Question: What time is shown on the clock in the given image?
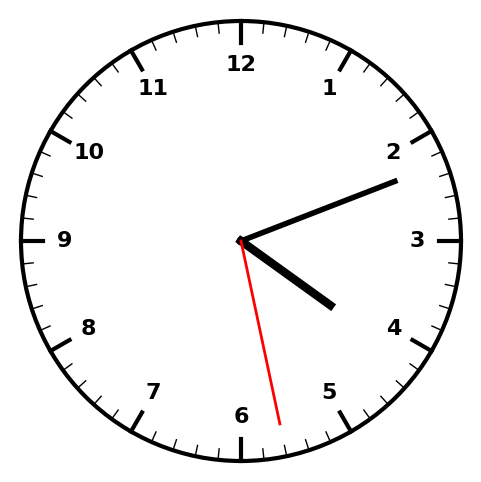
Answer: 04:11:28